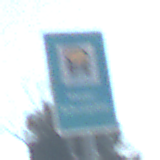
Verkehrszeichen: Wasserschutzgebiet
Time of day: Midday
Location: Outdoor (Nature)
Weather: Clear
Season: NotSpecified
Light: Natural